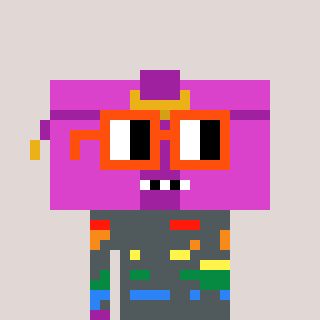
a pixel art character with square orange glasses, a clutch-shaped head and a gunk-colored body on a warm background